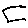
Label: hexagon